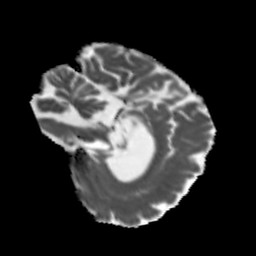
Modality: MD
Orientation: sagittal
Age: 51
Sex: male
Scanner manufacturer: siemens
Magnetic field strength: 3 T
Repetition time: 5.47 s
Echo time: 0.0854 s